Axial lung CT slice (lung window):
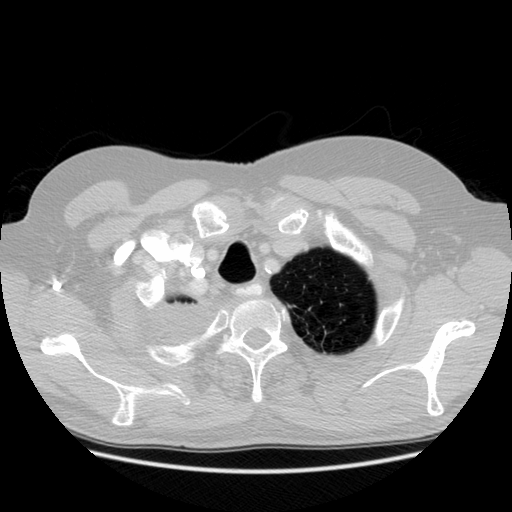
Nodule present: no